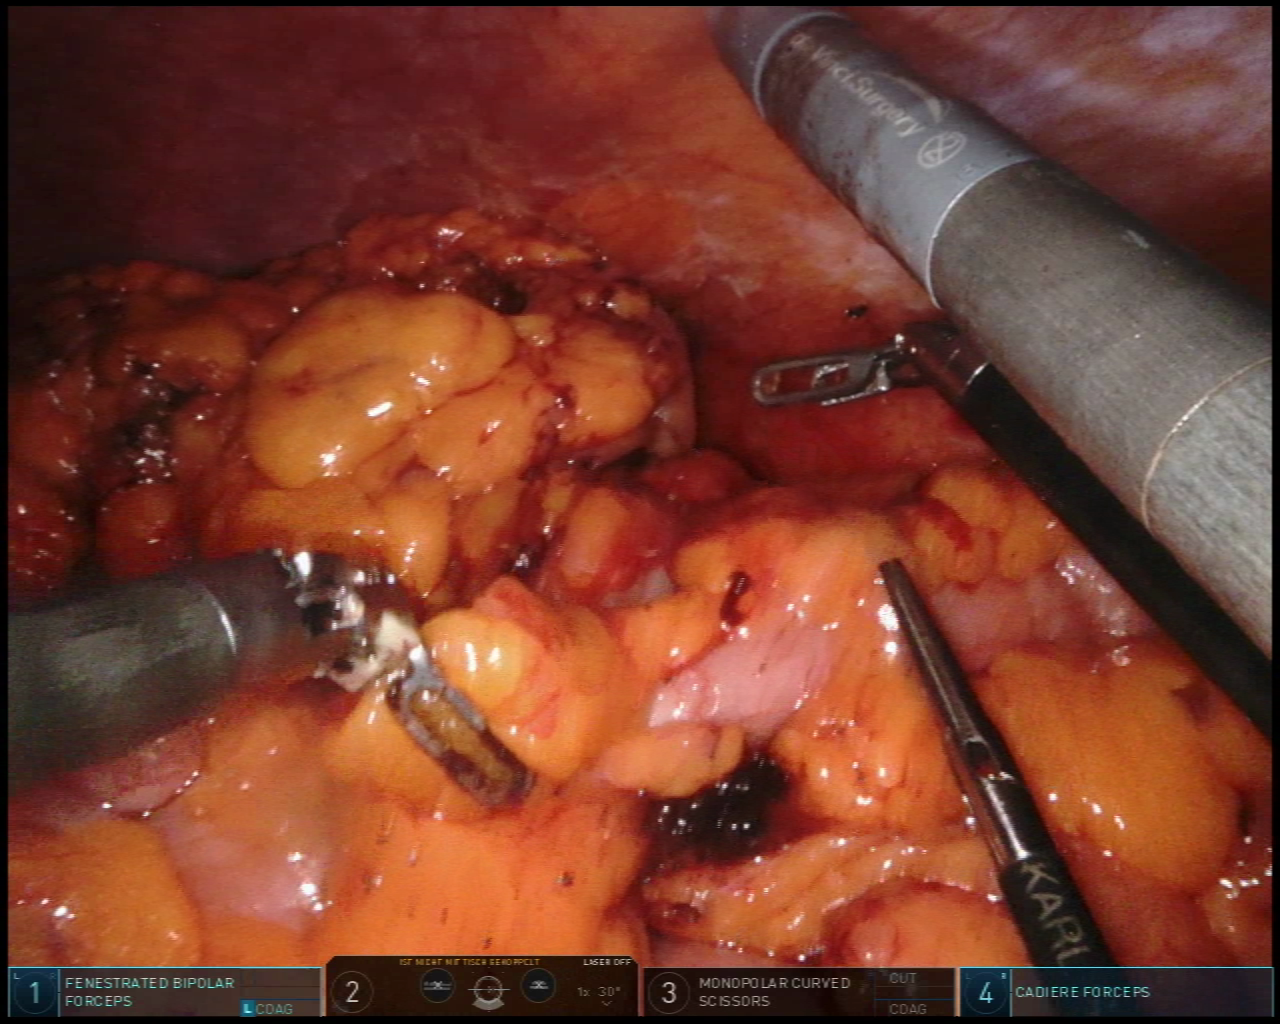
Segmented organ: colon
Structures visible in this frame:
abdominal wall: yes
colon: yes
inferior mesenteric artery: no
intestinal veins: no
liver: no
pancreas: no
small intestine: no
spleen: no
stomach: no
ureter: no
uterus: no
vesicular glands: no